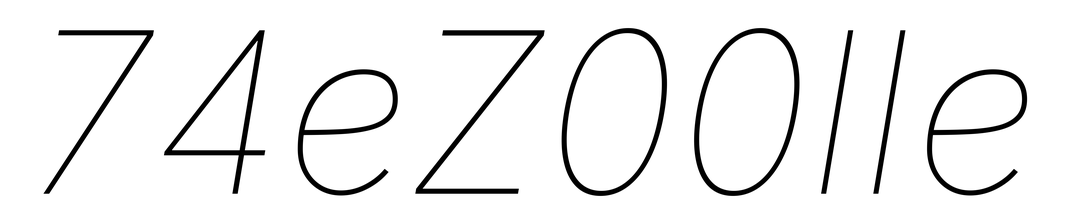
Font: Inter-Italic_Thin_Italic